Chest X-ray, PA view. Patient: 50 years old, sex M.
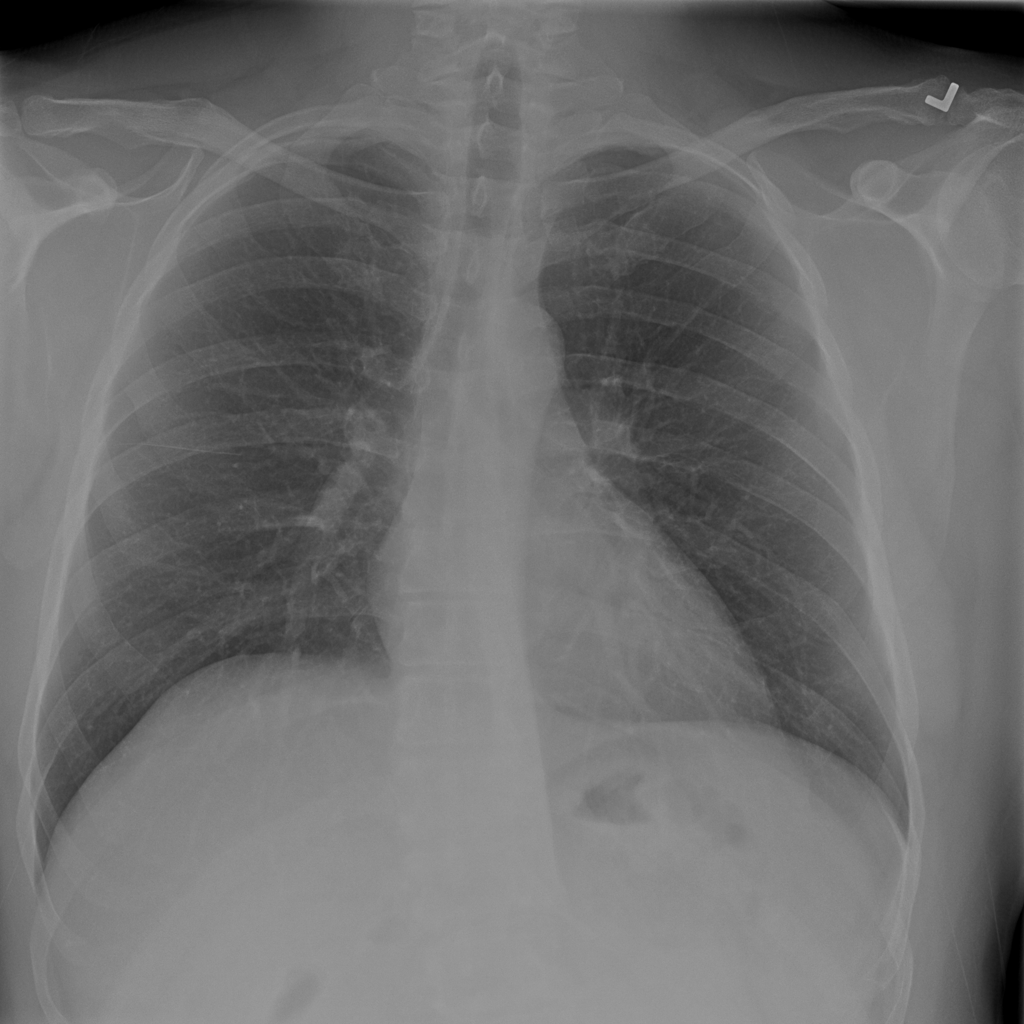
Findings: No Finding